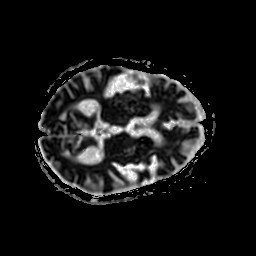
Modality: ADC
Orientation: axial
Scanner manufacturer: ge
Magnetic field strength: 1.5 T
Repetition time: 8 s
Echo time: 0.0973 s